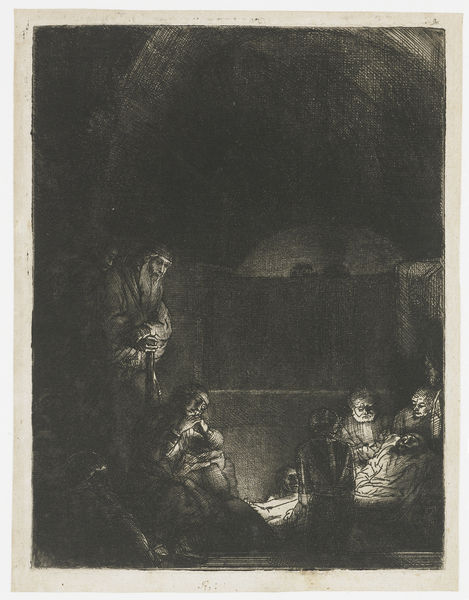
Titel: De graflegging
Künstler: Rembrandt Harmensz. van Rijn
Standort: Amsterdam
Institution: Rijksmuseum
Schlagwörter: dunkel, männer, schwarz